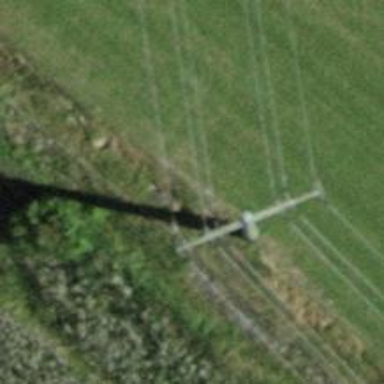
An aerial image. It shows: Power line is depicted.